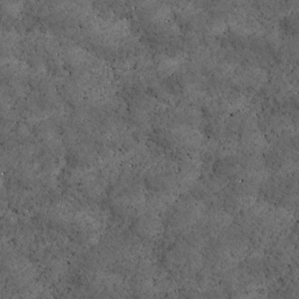
Label: non_frost